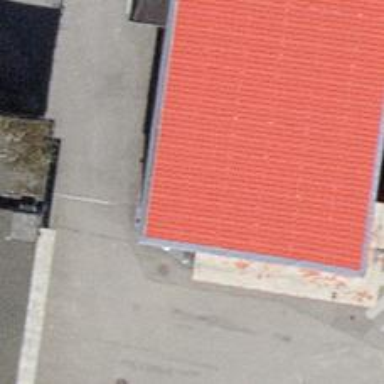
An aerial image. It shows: Convenience shop.